The plot is a Hilbert-envelope spectrum of a rotating bearing's acceleration signal, annotated with the bearing's characteristic defect frequencies. Diagnose the bearing from this image, choosing from: normal, inner_race, outer_race, ball.
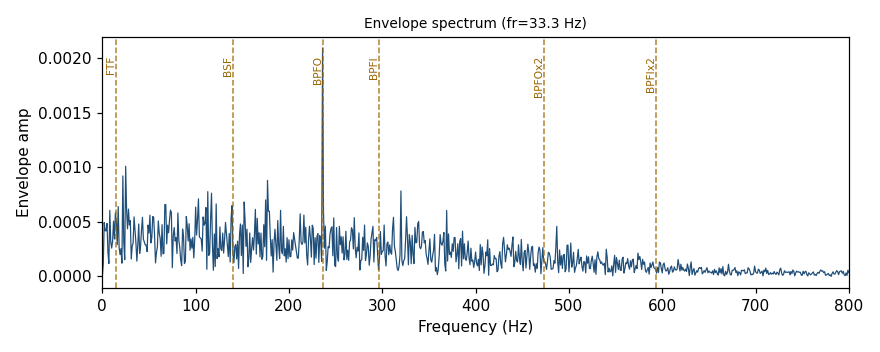
Answer: outer_race